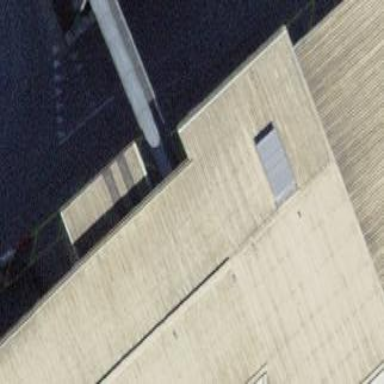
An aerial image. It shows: Building with flat roof.